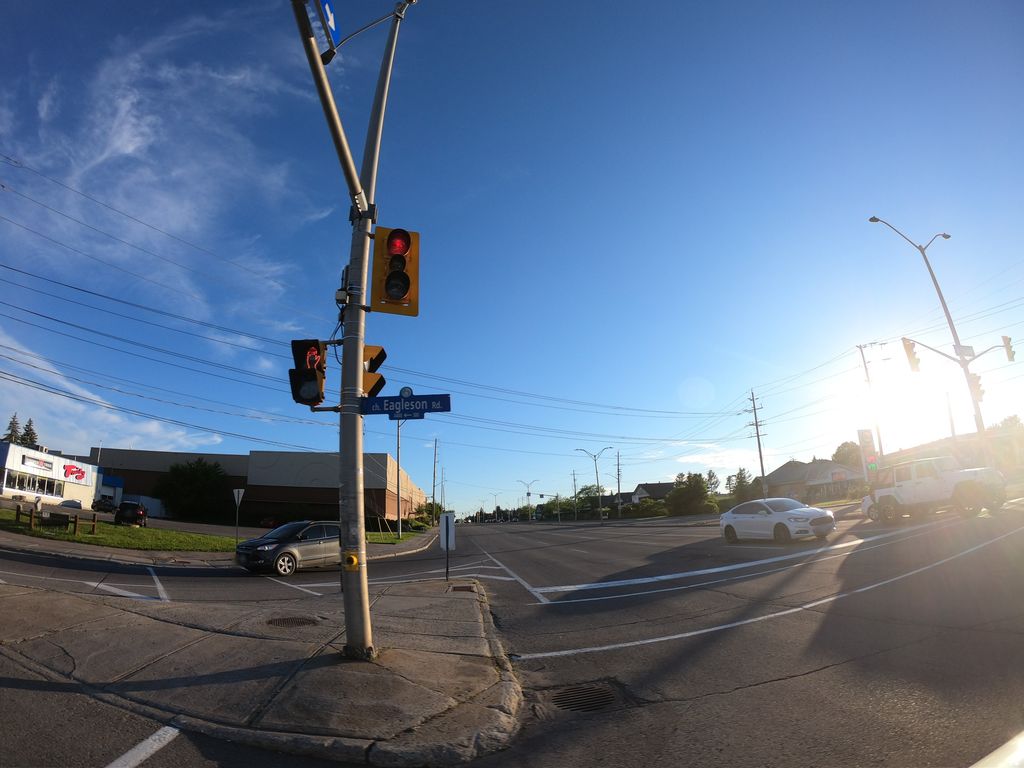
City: ottawa-gatineau